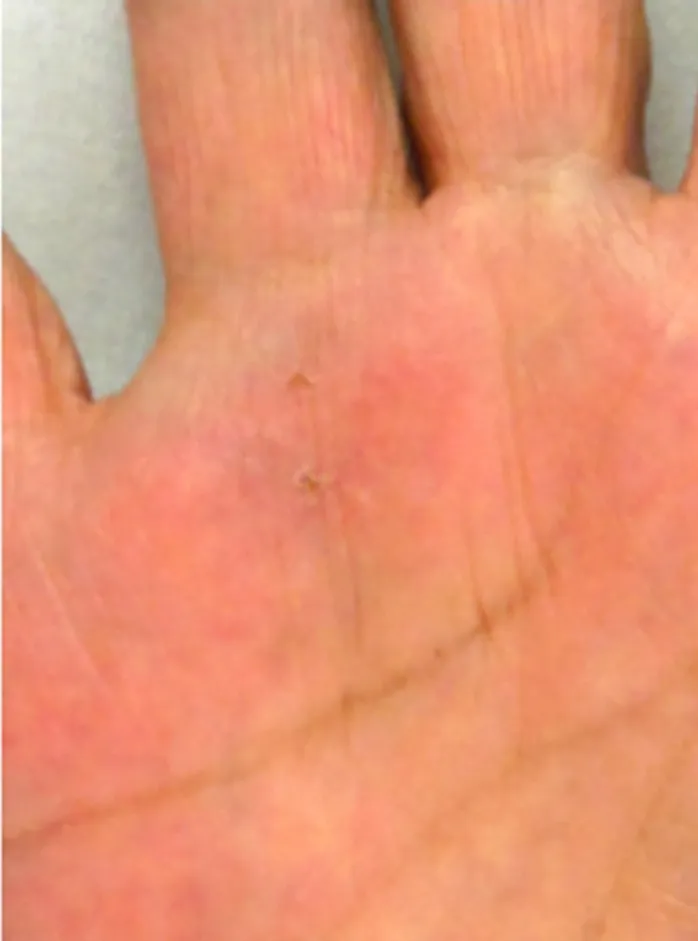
Healing at 1 week after surgery. The figure shows virtually no needle marks at 1 week after surgery.
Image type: medical_photograph (skin_photograph)